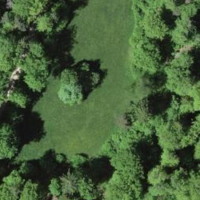
EUNIS habitat code: 41
Species observed at this site:
Leucojum vernum